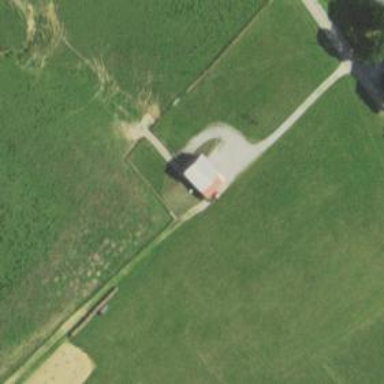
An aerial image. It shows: Farmyard area.